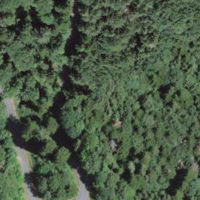
EUNIS habitat code: 44
Species observed at this site:
Cardamine heptaphylla
Melittis melissophyllum